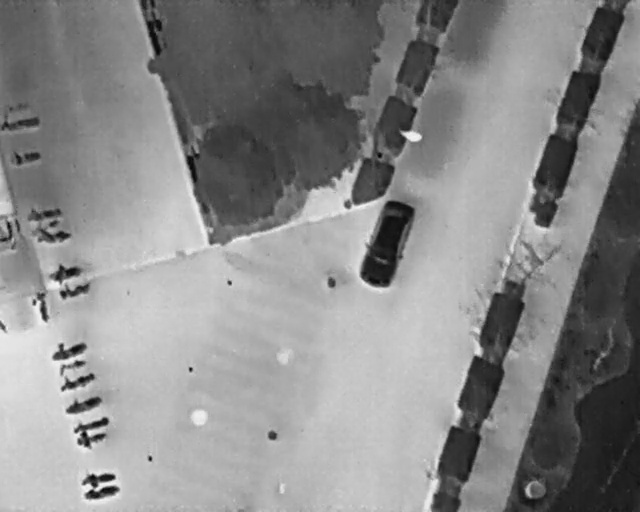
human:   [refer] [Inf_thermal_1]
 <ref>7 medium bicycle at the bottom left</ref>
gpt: <box>[[10, 68, 12, 74, 162], [10, 70, 13, 78, 162], [11, 75, 14, 82, 162], [12, 78, 15, 87, 162], [12, 82, 15, 88, 166], [13, 89, 16, 96, 166], [14, 92, 16, 100, 167]]</box>

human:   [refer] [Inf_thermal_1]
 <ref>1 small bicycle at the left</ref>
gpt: <box>[[0, 62, 1, 64, 2]]</box>

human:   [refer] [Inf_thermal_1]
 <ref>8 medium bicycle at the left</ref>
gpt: <box>[[3, 27, 5, 33, 171], [5, 37, 7, 45, 171], [5, 40, 7, 47, 159], [7, 42, 9, 50, 179], [8, 49, 11, 56, 175], [10, 52, 12, 59, 167], [3, 58, 8, 61, 167], [9, 64, 12, 72, 162]]</box>

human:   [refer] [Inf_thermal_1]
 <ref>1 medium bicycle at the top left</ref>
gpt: <box>[[2, 20, 4, 27, 172]]</box>